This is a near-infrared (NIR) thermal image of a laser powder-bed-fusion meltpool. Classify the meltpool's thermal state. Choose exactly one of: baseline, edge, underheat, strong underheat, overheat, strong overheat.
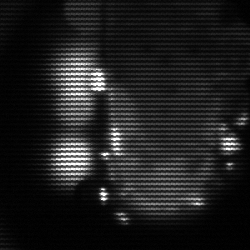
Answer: strong underheat